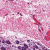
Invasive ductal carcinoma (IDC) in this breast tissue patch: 0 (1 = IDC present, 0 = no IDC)